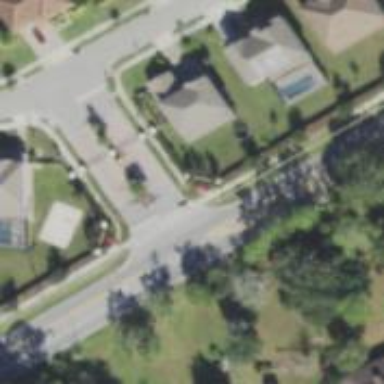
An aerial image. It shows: Residential road.